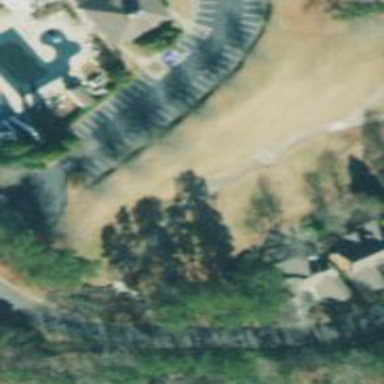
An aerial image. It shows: Path for both roads and golfers.